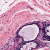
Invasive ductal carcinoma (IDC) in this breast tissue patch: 0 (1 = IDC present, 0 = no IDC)